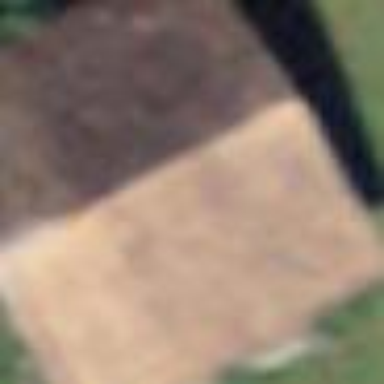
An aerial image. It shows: Rural barn.